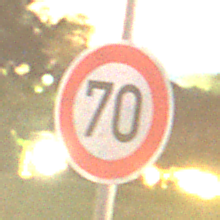
Verkehrszeichen: Geschwindigkeit70
Umgebung: Outdoor, Suburban
Tageszeit: Night
Wetter: Clear
Licht: Artificial
Jahreszeit: NotSpecified
Kontrast: MediumContrast